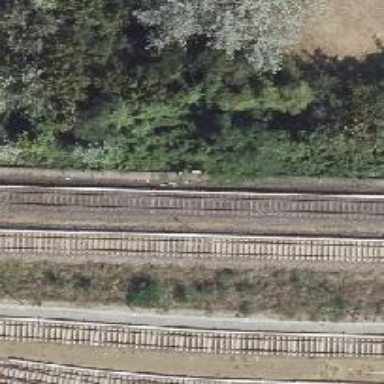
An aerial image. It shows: Railway signal.